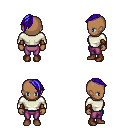
a pixel art fantasy rpg character, female body template, human, dark skin, white long-sleeve shirt, magenta pants, blue long mohawk hairstyle, leather bracers, brown shoes, four views (front, back, left, right), 2x2 character sprite sheet, small pixel art, hard edges, no anti-aliasing